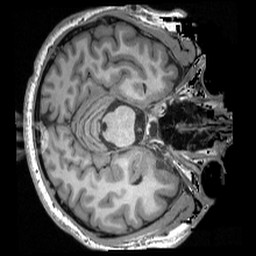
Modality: T1w
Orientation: axial
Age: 29
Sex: male
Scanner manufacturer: siemens
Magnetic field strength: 3 T
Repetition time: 2.3 s
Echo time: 0.00308 s